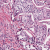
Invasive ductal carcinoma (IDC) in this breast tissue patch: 1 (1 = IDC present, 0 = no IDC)